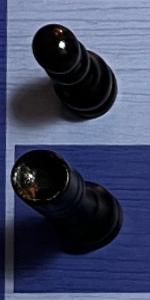
Label: Rook_Black